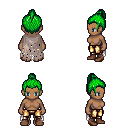
a pixel art fantasy rpg character, female body template, human, dark skin, gray tattered cape, gold greaves, green short topknot hairstyle, brown shoes, four views (front, back, left, right), 2x2 character sprite sheet, small pixel art, hard edges, no anti-aliasing